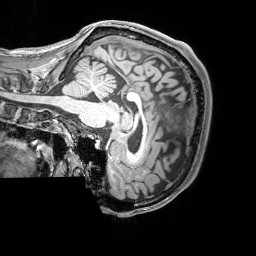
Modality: T1w
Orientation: sagittal
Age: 22
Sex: male
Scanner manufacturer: siemens
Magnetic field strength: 3 T
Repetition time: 2.53 s
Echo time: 0.00326 s